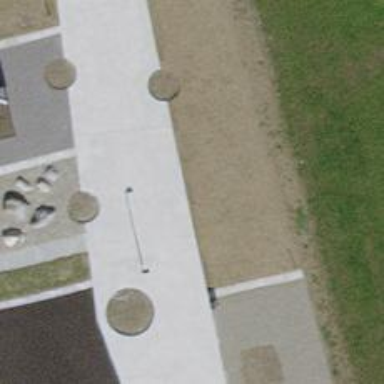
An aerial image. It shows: Pedestrian road.